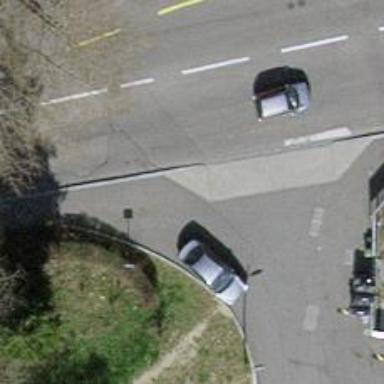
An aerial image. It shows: Kerb serving as barrier.